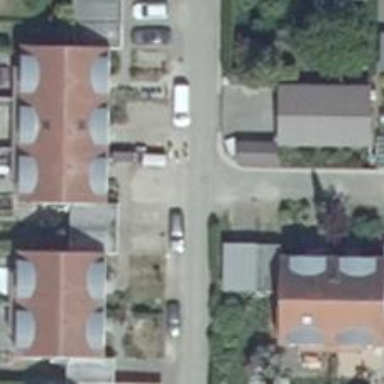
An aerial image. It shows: Residential road without sidewalk.